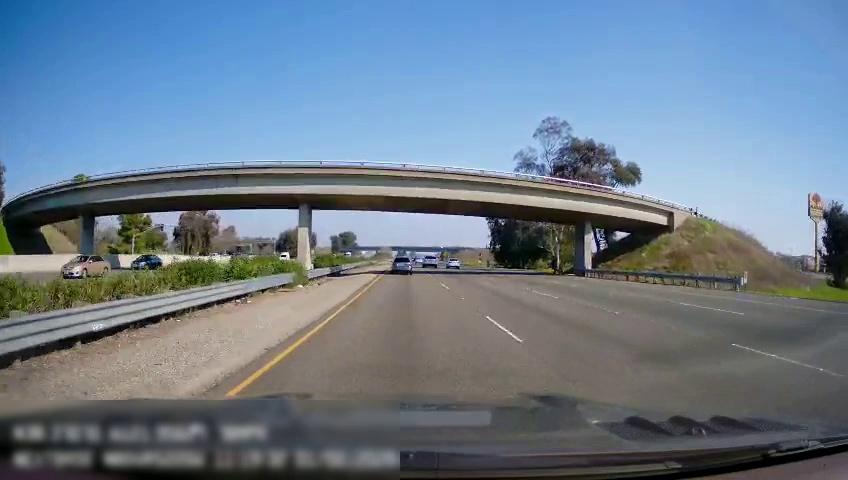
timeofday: Day
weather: Sunny
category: Drivable Space
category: Drivable Space
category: Vehicles | Car
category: Vehicles | Car
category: Vehicles | SUV
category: Vehicles | Car
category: Vehicles | Car
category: Vehicles | Van
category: Lanes | Current Lane
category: Lanes | Current Lane
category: Lanes | Alternate Lane
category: Lanes | Alternate Lane
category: Lanes | Alternate Lane